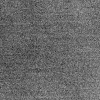
Atmospheric dust classification: dusty